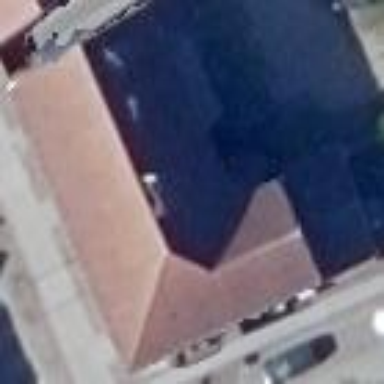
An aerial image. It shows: Fast food restaurant in building.